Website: apple
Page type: customer-info-address
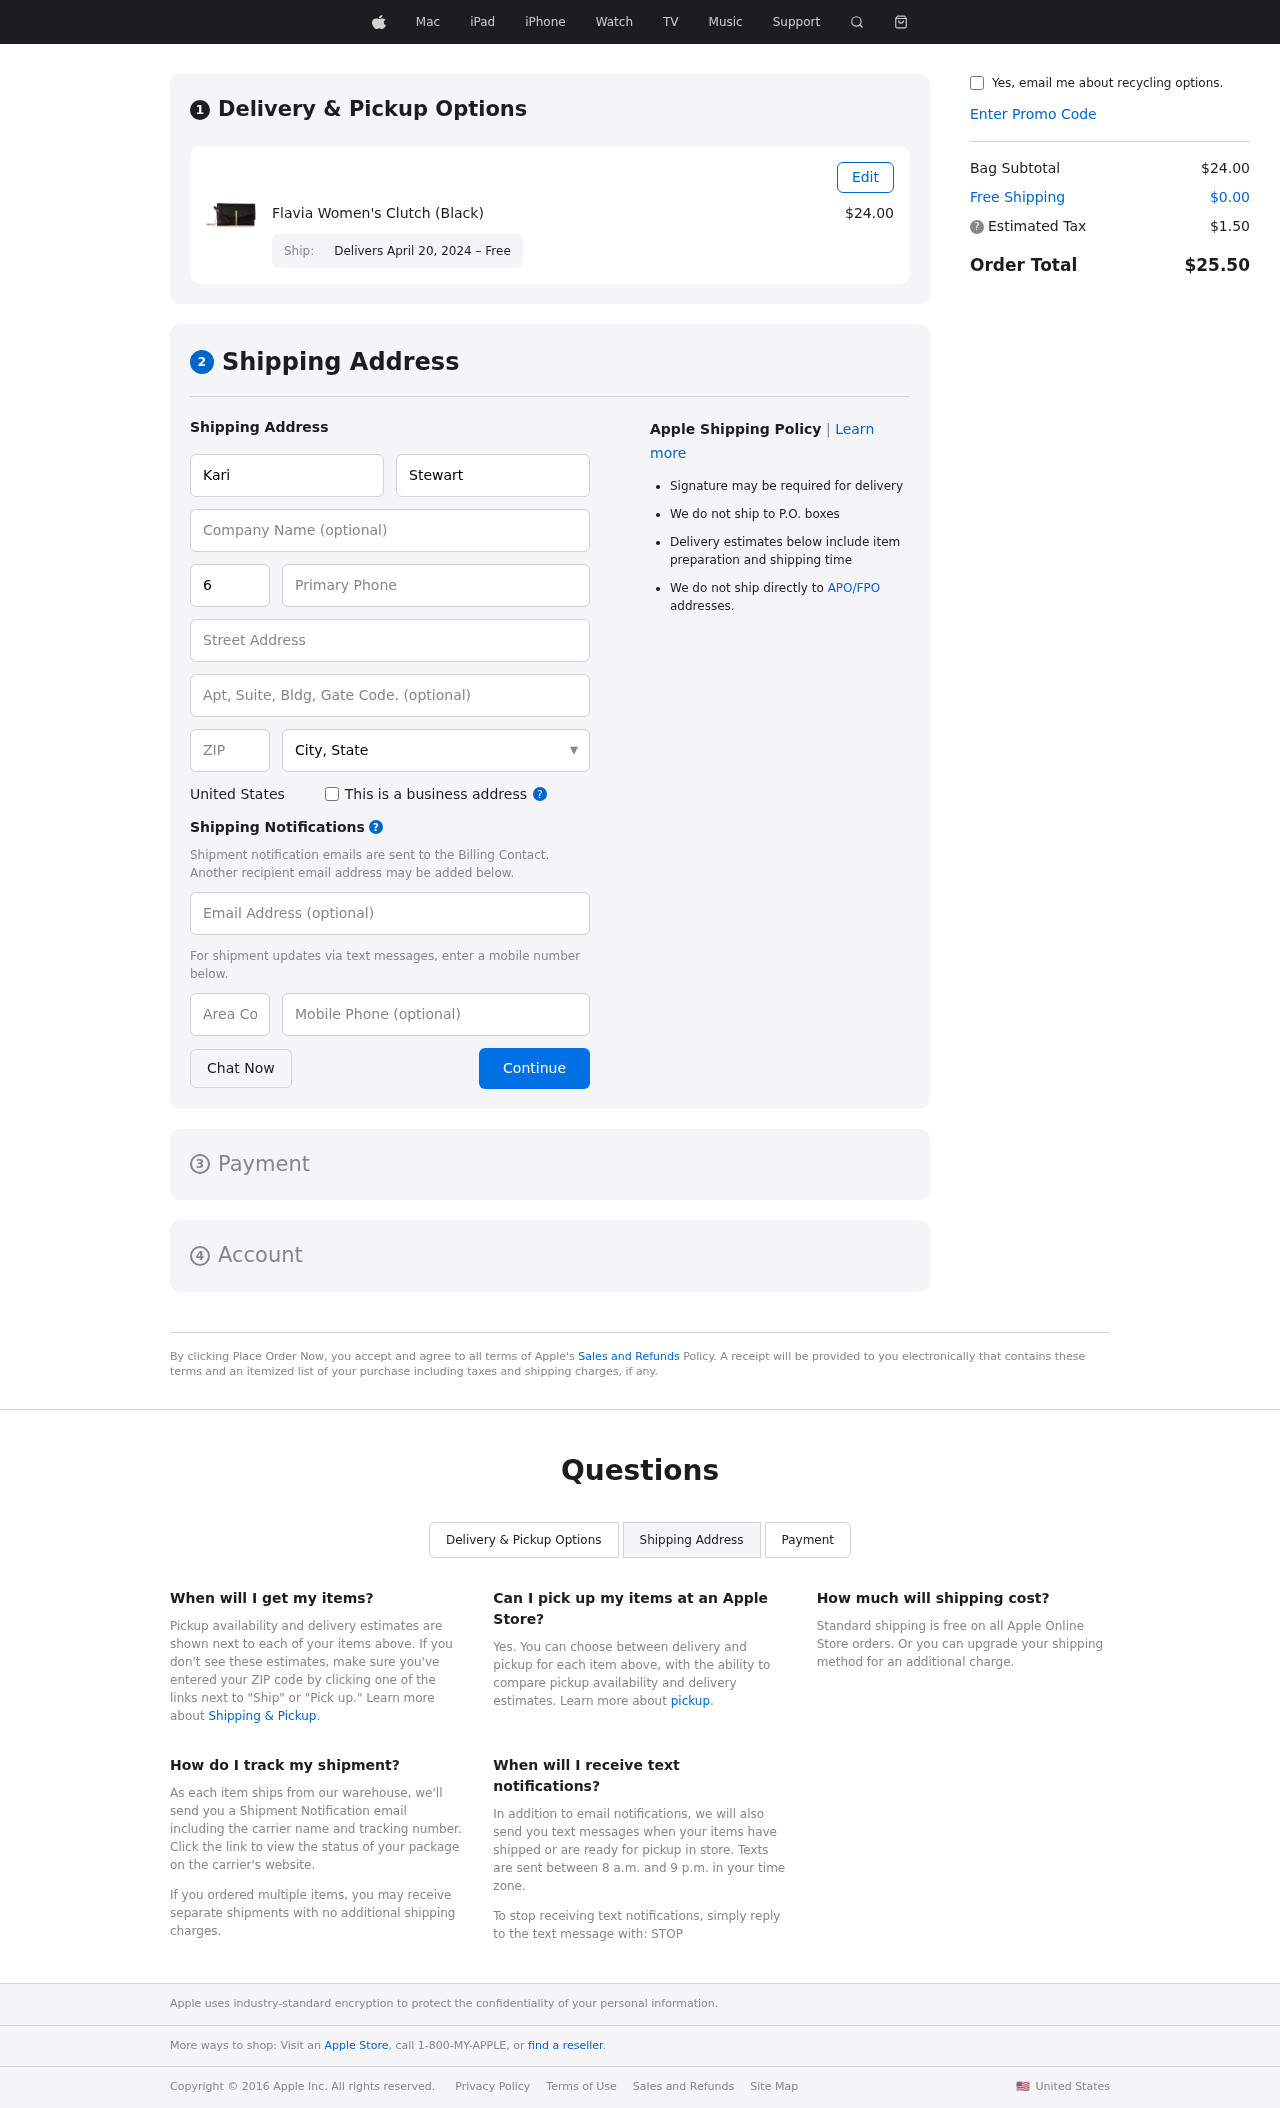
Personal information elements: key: PII_CITY_STATE
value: New Luismouth, WV
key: PII_COUNTRY
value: United States
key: PII_EMAIL
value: kstewart@yahoo.com
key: PII_FIRSTNAME
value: Kari
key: PII_LASTNAME
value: Stewart
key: PII_PHONE
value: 6144512765
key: PII_PHONE_AREA
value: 614
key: PII_POSTCODE
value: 80887
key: PII_STREET
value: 88458 Zavala Fall
Product elements: key: PRODUCT1_NAME
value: Flavia Women's Clutch (Black)
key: PRODUCT1_PRICE
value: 24
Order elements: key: ORDER_DELIVERY_DATE
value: Delivers April 20, 2024 – Free
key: ORDER_SUBTOTAL
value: $24.00
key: ORDER_SHIPPING_COST
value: $0.00
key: ORDER_TAX
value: $1.50
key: ORDER_TOTAL
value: $25.50